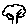
Label: tree